Field crop: maize
Growth stage: 2
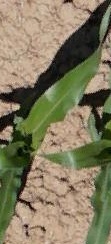
Species: maize